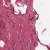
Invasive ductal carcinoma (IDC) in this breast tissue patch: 0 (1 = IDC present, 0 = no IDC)